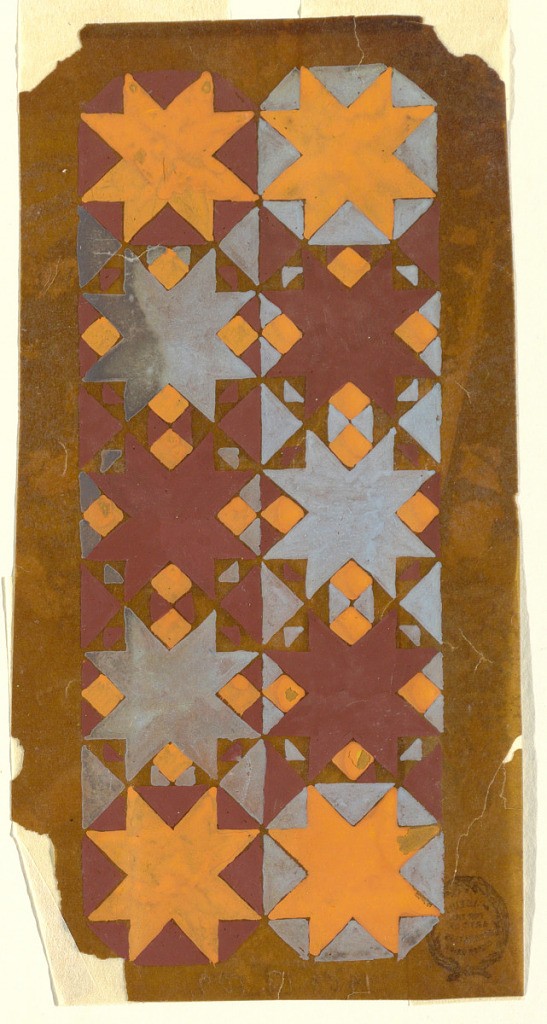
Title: Design for a Woven Fabric
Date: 1825–1850
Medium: Brush and blue, purple, and leteritious gouache on oily tracing paper
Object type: Drawing
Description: Same style as 1909-13-106. Five rows of two repeats each are shown. The repeat consists of an eight-pointed start in an octagon in the top and bottom rows. Blue and purple octagons alternatively. The stars are lateritious in the top and bottom rows, alternatively blue and purple in the others.